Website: crate-barrel
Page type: newsletter-management
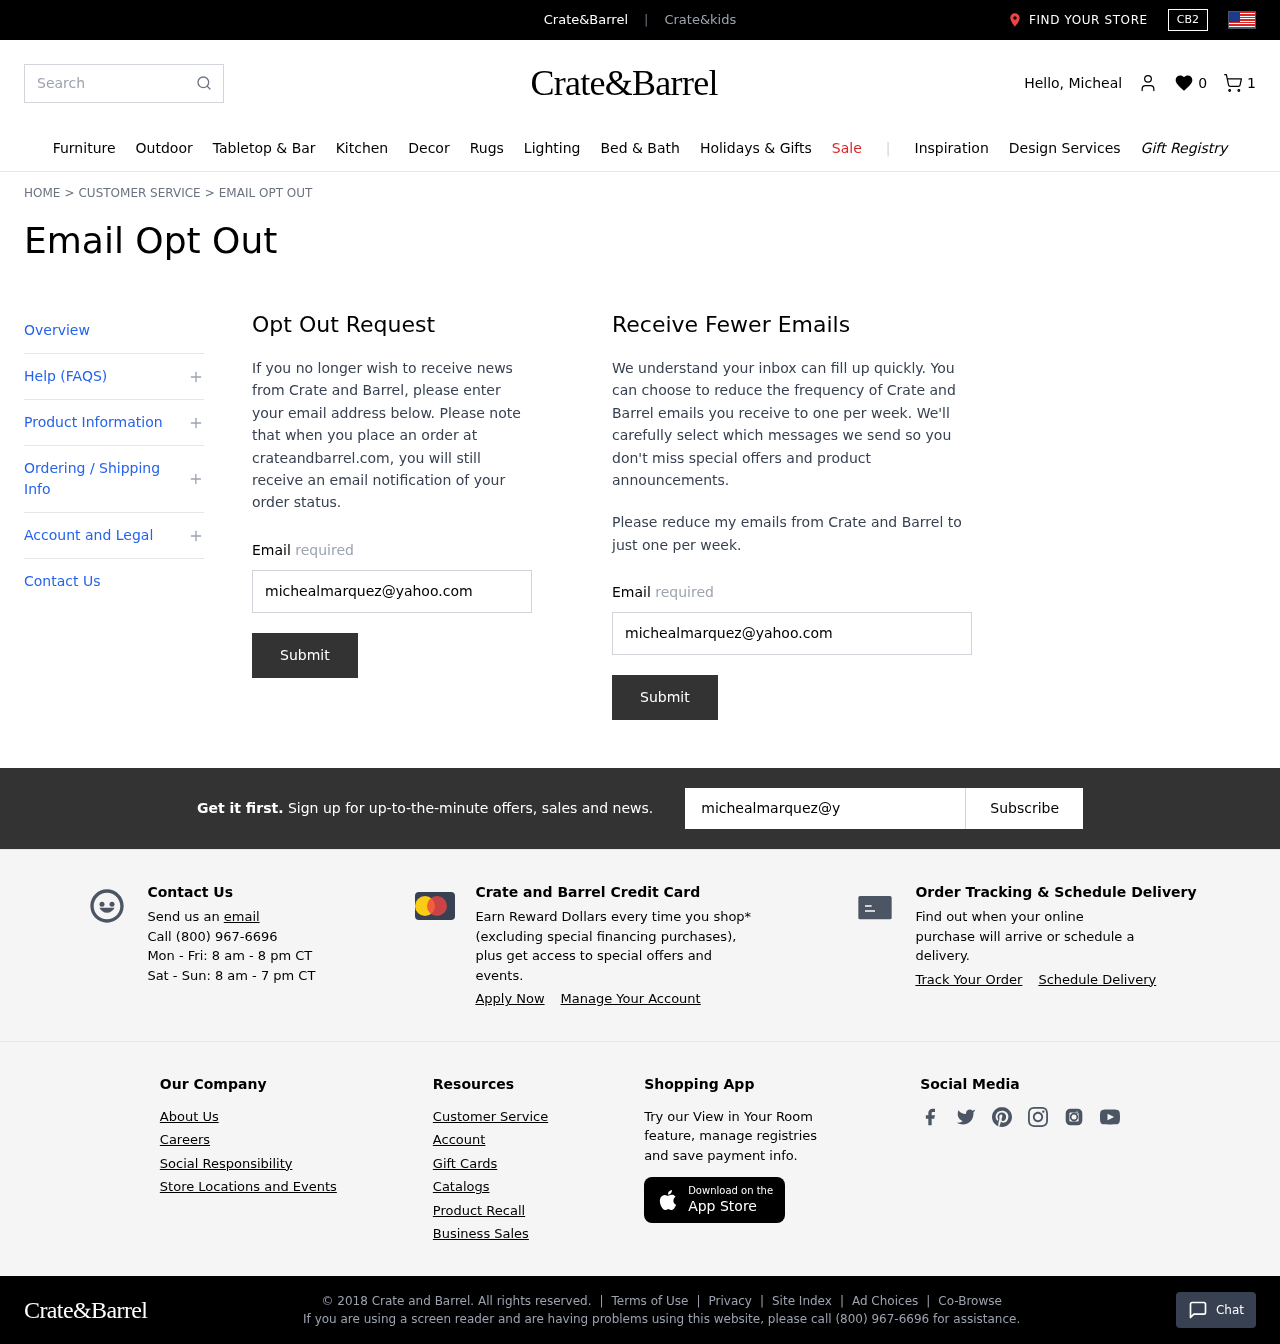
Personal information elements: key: PII_EMAIL
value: michealmarquez@yahoo.com
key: PII_EMAIL2
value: michealmarquez@yahoo.com
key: PII_EMAIL3
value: michealmarquez@yahoo.com
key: PII_FIRSTNAME
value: Micheal
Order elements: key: ORDER_NUM_ITEMS
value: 1
Search elements: key: HEADER_SEARCH
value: Search
Other elements: key: WISHLIST_COUNT
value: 0